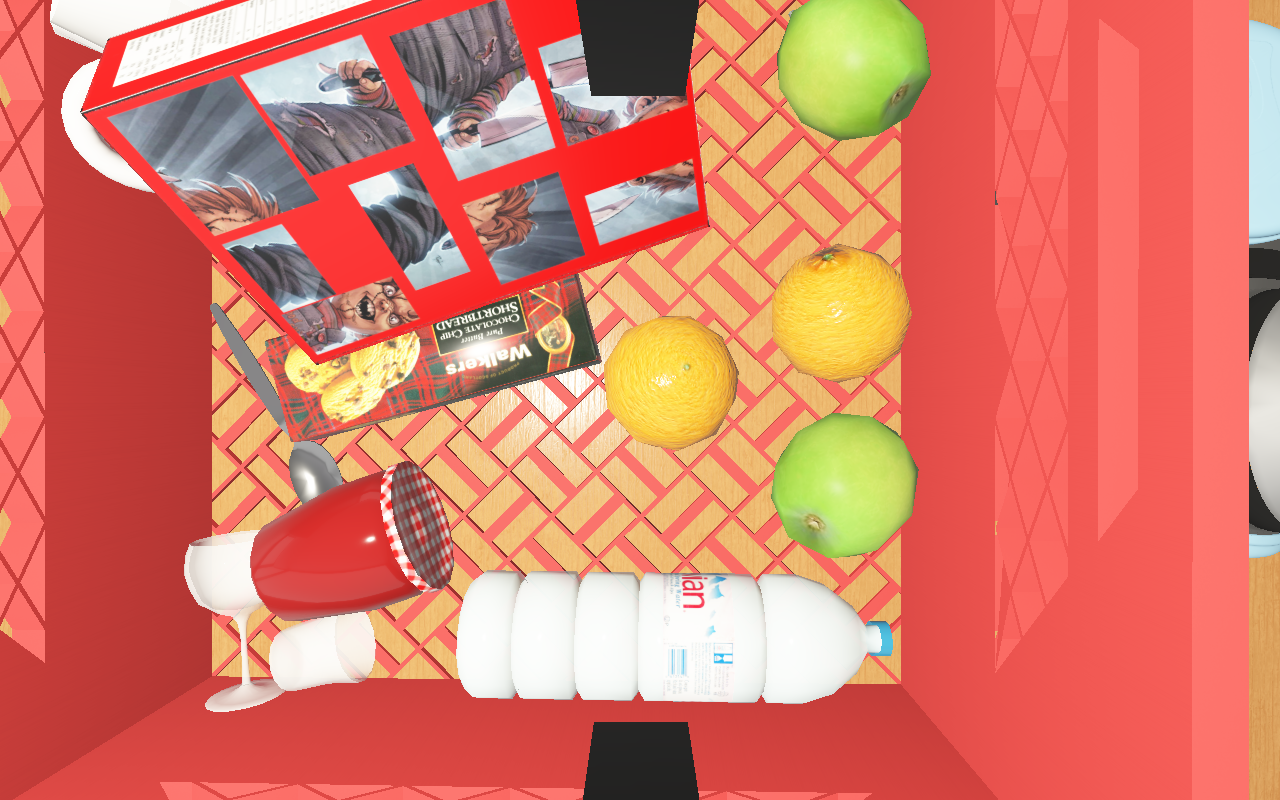
Objects in the scene:
carafe
spoon
plate
jam jar
cereal box
cereal box
biscuit box